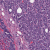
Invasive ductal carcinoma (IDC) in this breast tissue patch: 1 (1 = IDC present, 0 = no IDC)